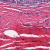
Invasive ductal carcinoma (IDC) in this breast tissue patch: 0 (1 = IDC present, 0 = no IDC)